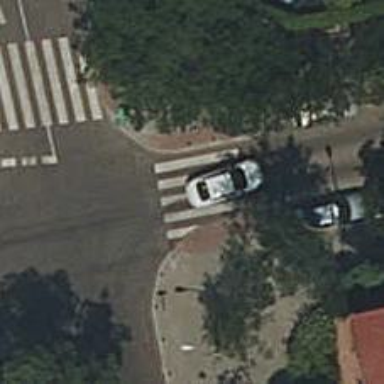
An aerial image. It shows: Uncontrolled road crossing.